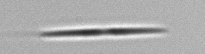
Label: pennate_Pseudo-nitzschia